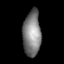
Tissue: lung
Cell type: Epithelial cells
Senescence score: 0.2103
Nuclear area (px): 802
Mean DAPI intensity: 127.009